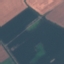
Label: AnnualCrop